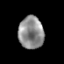
Tissue: prostate
Cell type: Myeloid cells
Senescence score: 0.351
Nuclear area (px): 792
Mean DAPI intensity: 142.152